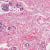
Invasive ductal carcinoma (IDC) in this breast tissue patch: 0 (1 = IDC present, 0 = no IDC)